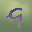
Label: 9